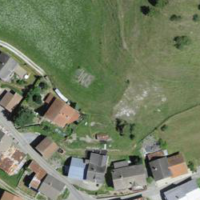
EUNIS habitat code: 24
Species observed at this site:
Parus major
Passer domesticus